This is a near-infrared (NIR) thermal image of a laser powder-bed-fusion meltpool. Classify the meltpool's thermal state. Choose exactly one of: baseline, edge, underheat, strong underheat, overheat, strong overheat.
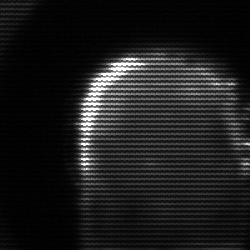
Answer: baseline